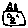
Label: cat